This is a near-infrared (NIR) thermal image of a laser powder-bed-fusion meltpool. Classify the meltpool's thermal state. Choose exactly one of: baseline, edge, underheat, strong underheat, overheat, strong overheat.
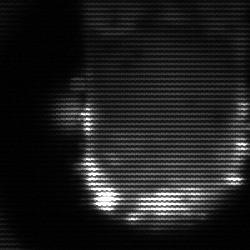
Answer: baseline